Question: I am looking for a way to group rows based on the minimum value of a column. Below is the scenario.. Any help would be appreciated.
For eg:

My Query:
Select Id, Name, SUM(Price) As Price, GroupId, GroupName, Key
From #tmpTable
Group BY Id, Name, Price, GroupId, GroupName, Key
I'm trying to use the Row_Number() as described in <URL> of all similar GroupIds and Ids
My output is: 1 Test 300 3 G3
Vs
Expected output: 1 Test 600 3 G3
Thanks in advance!
---
Below is the query to resolve the issue I had. I'm still using Row_Number() and then rolling up Price to get the SUM. (nesting queries)
Final Qry:
'''
Select Id,
Name,
SUM(Price) As Price,
GroupId,
GroupName
(
Select Id,
Name,
SUM(Price) As Price,
GroupId,
GroupName,
Key,
Row_Number() OVER (PARTITION BY Id, GroupId ORDER BY Key) As rna
From #tmpTable
Group BY Id, Name, Price, GroupId, GroupName, Key
) As A
Where rna = 1
Group BY Id, Name, Price, GroupId, GroupName
'''
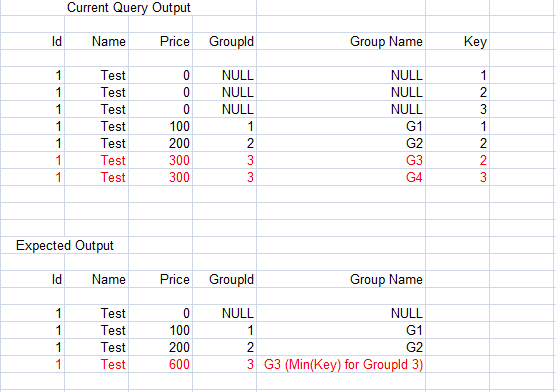
Answer: '''
Select Id,
Name,
SUM(Price) As Price,
GroupId,
GroupName
(
Select Id,
Name,
SUM(Price) As Price,
GroupId,
GroupName,
Key,
Row_Number() OVER (PARTITION BY Id, GroupId ORDER BY Key) As rna
From #tmpTable
Group BY Id, Name, Price, GroupId, GroupName, Key
) As A
Where rna = 1
Group BY Id, Name, Price, GroupId, GroupName
'''